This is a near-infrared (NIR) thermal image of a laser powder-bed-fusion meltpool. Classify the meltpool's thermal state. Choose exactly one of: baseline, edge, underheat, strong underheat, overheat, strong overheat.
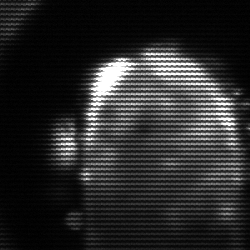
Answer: baseline